Question: How to find the relation between image 'imrotated' with option and image 'imrotated' with option ? the angle of rotation is not necessary -45deg ...
'''
I = imread('cameraman.tif');
Im1 = imrotate(I,-45); % bbox option sets to 'loose' by default
Im2 = imrotate(I,-45,'nearest','crop'); % bbox option sets to 'crop'
figure(1);
subplot(2,1,1), imagesc(Im1), axis image;
subplot(2,1,2), imagesc(Im2), axis image;
'''

I mean if I choose a point from what is the of its relation with in ?? I am looking for 'loose2crop()' equation ?
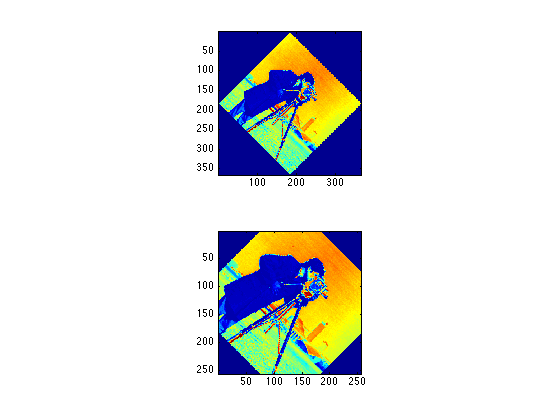
Answer: I found a solution , please feel free to check it for fun :)
'''
I = imread('cameraman.tif');
Im1 = imrotate(I,-45); % Image imrotated with loose option
Im2 = imrotate(I,-45,'nearest','crop');% Image imrotated with crop option
% draw image 1 loose
figure(1);
subplot(2,1,1), imagesc(Im1), axis image;
drawnow;
%%Get a point
title('Select a point'); hold on;
[p1] = ginput;
plot (p1(1),p1(2),'k*');
drawnow;
% convert loose p1 to crop image
p2 = loose2crop(Im1,Im2,p1)
% draw Image 2 cropped
subplot(2,1,2), imagesc(Im2), axis image, hold on;
plot (p2(1),p2(2),'r*');
drawnow;
function p2 = loose2crop(Im1, Im2, p1)
[h1,w1] = size(Im1);
[h2,w2] = size(Im2);
shift_h = (h1 - h2)/2 ;
shift_w = (w1 - w2)/2 ;
p2(1) = p1(1) - shift_h ;
p2(2) = p1(2) - shift_w ;
'''